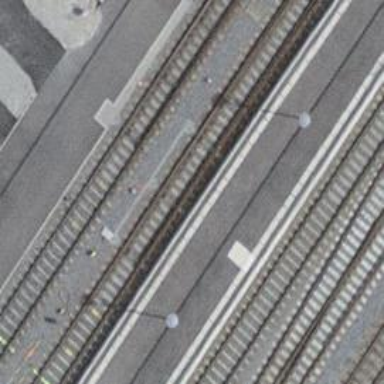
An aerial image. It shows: Railway switch.